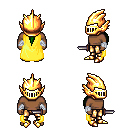
a pixel art fantasy rpg character, male body template, human, dark skin, yellow cape, gold greaves, green ponytail hairstyle, gold helm, white cloth bandages, gold boots, dagger, four views (front, back, left, right), 2x2 character sprite sheet, small pixel art, hard edges, no anti-aliasing